Question: Count the number of objects in the diagram.
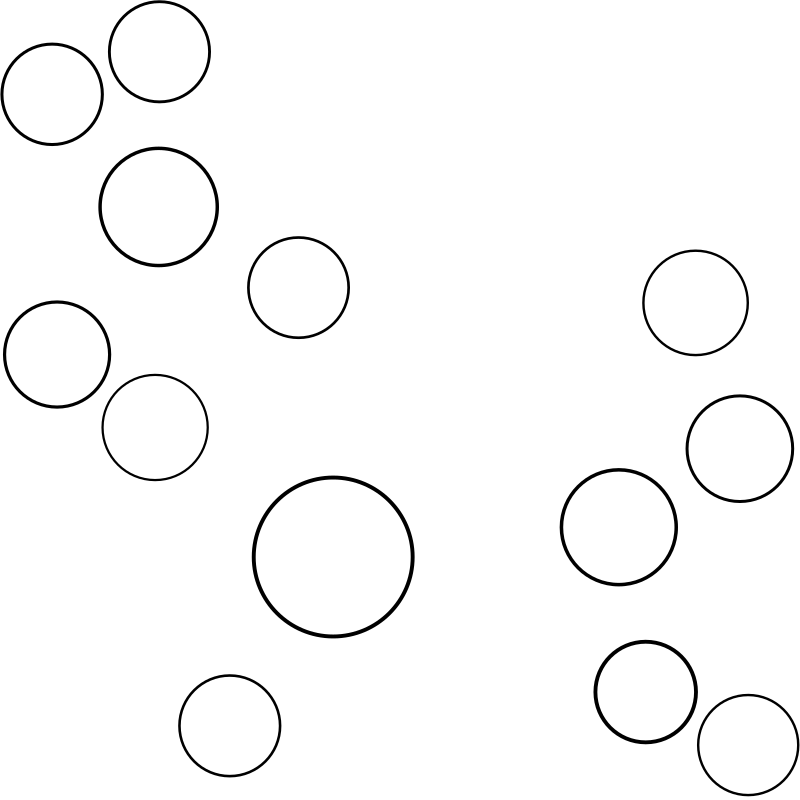
Answer: 13